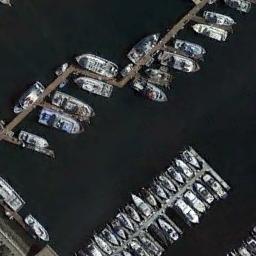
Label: harbor